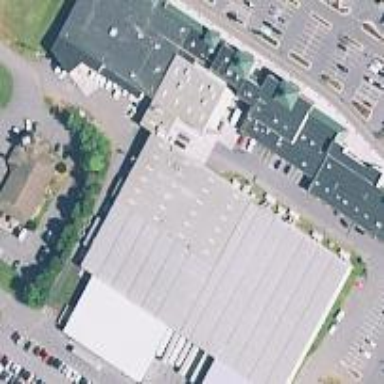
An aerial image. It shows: Retail building.